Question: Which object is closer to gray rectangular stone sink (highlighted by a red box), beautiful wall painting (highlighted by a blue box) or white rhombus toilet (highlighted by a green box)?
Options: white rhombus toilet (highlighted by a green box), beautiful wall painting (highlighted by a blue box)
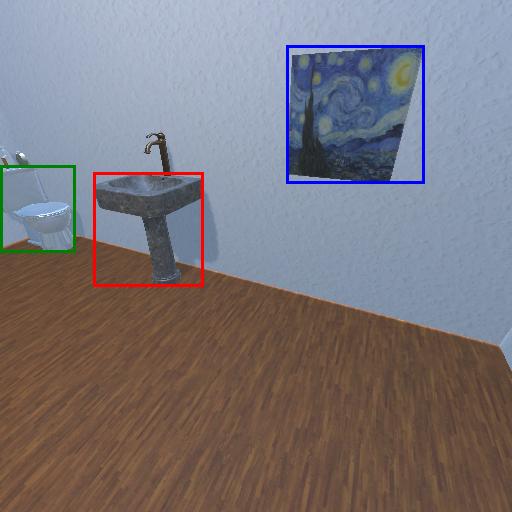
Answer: white rhombus toilet (highlighted by a green box)